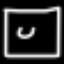
Label: square